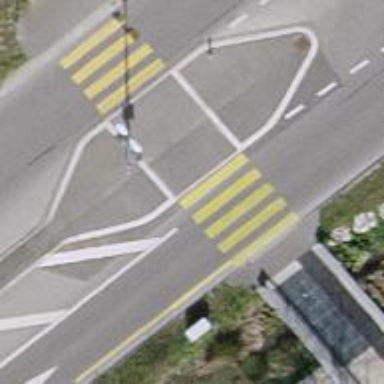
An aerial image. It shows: Uncontrolled zebra crossing on the road.